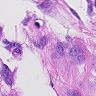
Metastatic tissue present: yes